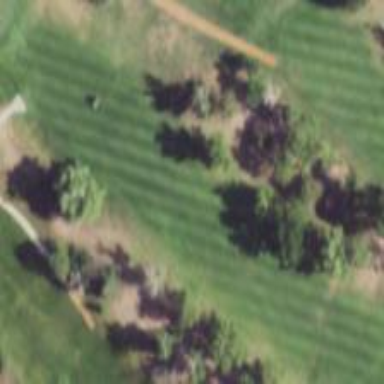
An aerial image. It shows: Golf fairway surrounded by grass.